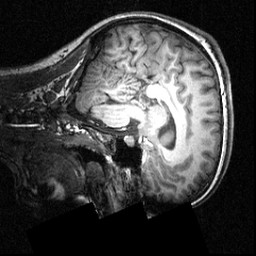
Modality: T1w
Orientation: sagittal
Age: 18
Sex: female
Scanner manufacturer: siemens
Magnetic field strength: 3.951 T
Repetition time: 1.5 s
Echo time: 0.00335 s